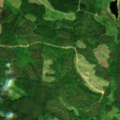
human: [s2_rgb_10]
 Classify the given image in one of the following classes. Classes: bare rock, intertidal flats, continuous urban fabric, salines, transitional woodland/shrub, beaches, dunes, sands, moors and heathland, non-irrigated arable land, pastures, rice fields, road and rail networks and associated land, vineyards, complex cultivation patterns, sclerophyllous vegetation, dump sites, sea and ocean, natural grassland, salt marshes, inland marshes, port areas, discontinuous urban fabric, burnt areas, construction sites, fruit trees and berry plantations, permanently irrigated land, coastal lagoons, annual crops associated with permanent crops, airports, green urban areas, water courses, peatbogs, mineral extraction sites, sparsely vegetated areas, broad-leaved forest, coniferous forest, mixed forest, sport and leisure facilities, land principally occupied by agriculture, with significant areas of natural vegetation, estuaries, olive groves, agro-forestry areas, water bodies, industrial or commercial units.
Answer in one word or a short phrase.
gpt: coniferous forest, mixed forest, transitional woodland/shrub